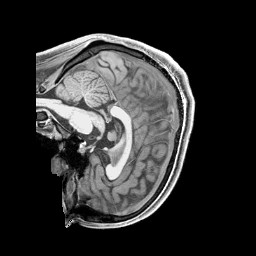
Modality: T1w
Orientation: sagittal